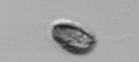
Label: Pseudochattonella_farcimen